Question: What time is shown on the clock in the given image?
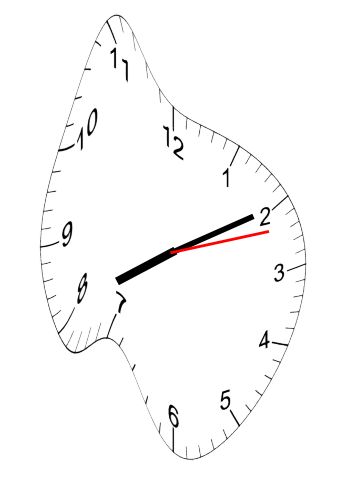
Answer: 08:10:12